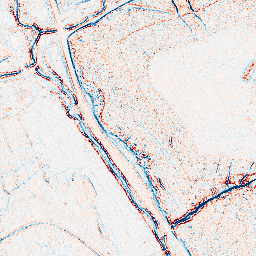
Category: edge_preserving
Decomposition family: bilateral
Decomposition parameters: d: 5
sigma_color: 50
sigma_space: 50
Upsampling method: regularized
Upsampling parameters: scale: 2
lambda_reg: 0.01
Upsampling scale: 2